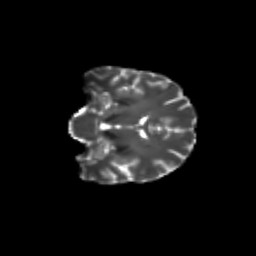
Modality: T2w
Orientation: coronal
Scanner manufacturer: siemens
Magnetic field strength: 3 T
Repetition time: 9.2 s
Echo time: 0.084 s